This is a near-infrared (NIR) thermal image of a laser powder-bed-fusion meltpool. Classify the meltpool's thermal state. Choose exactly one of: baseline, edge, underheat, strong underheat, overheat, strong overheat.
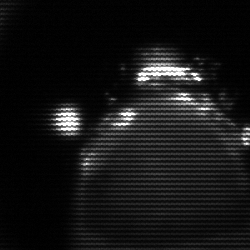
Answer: edge